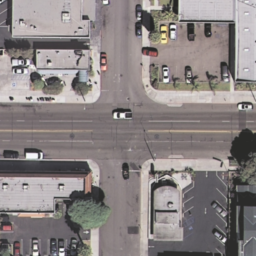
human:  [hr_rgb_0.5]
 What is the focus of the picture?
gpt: intersection